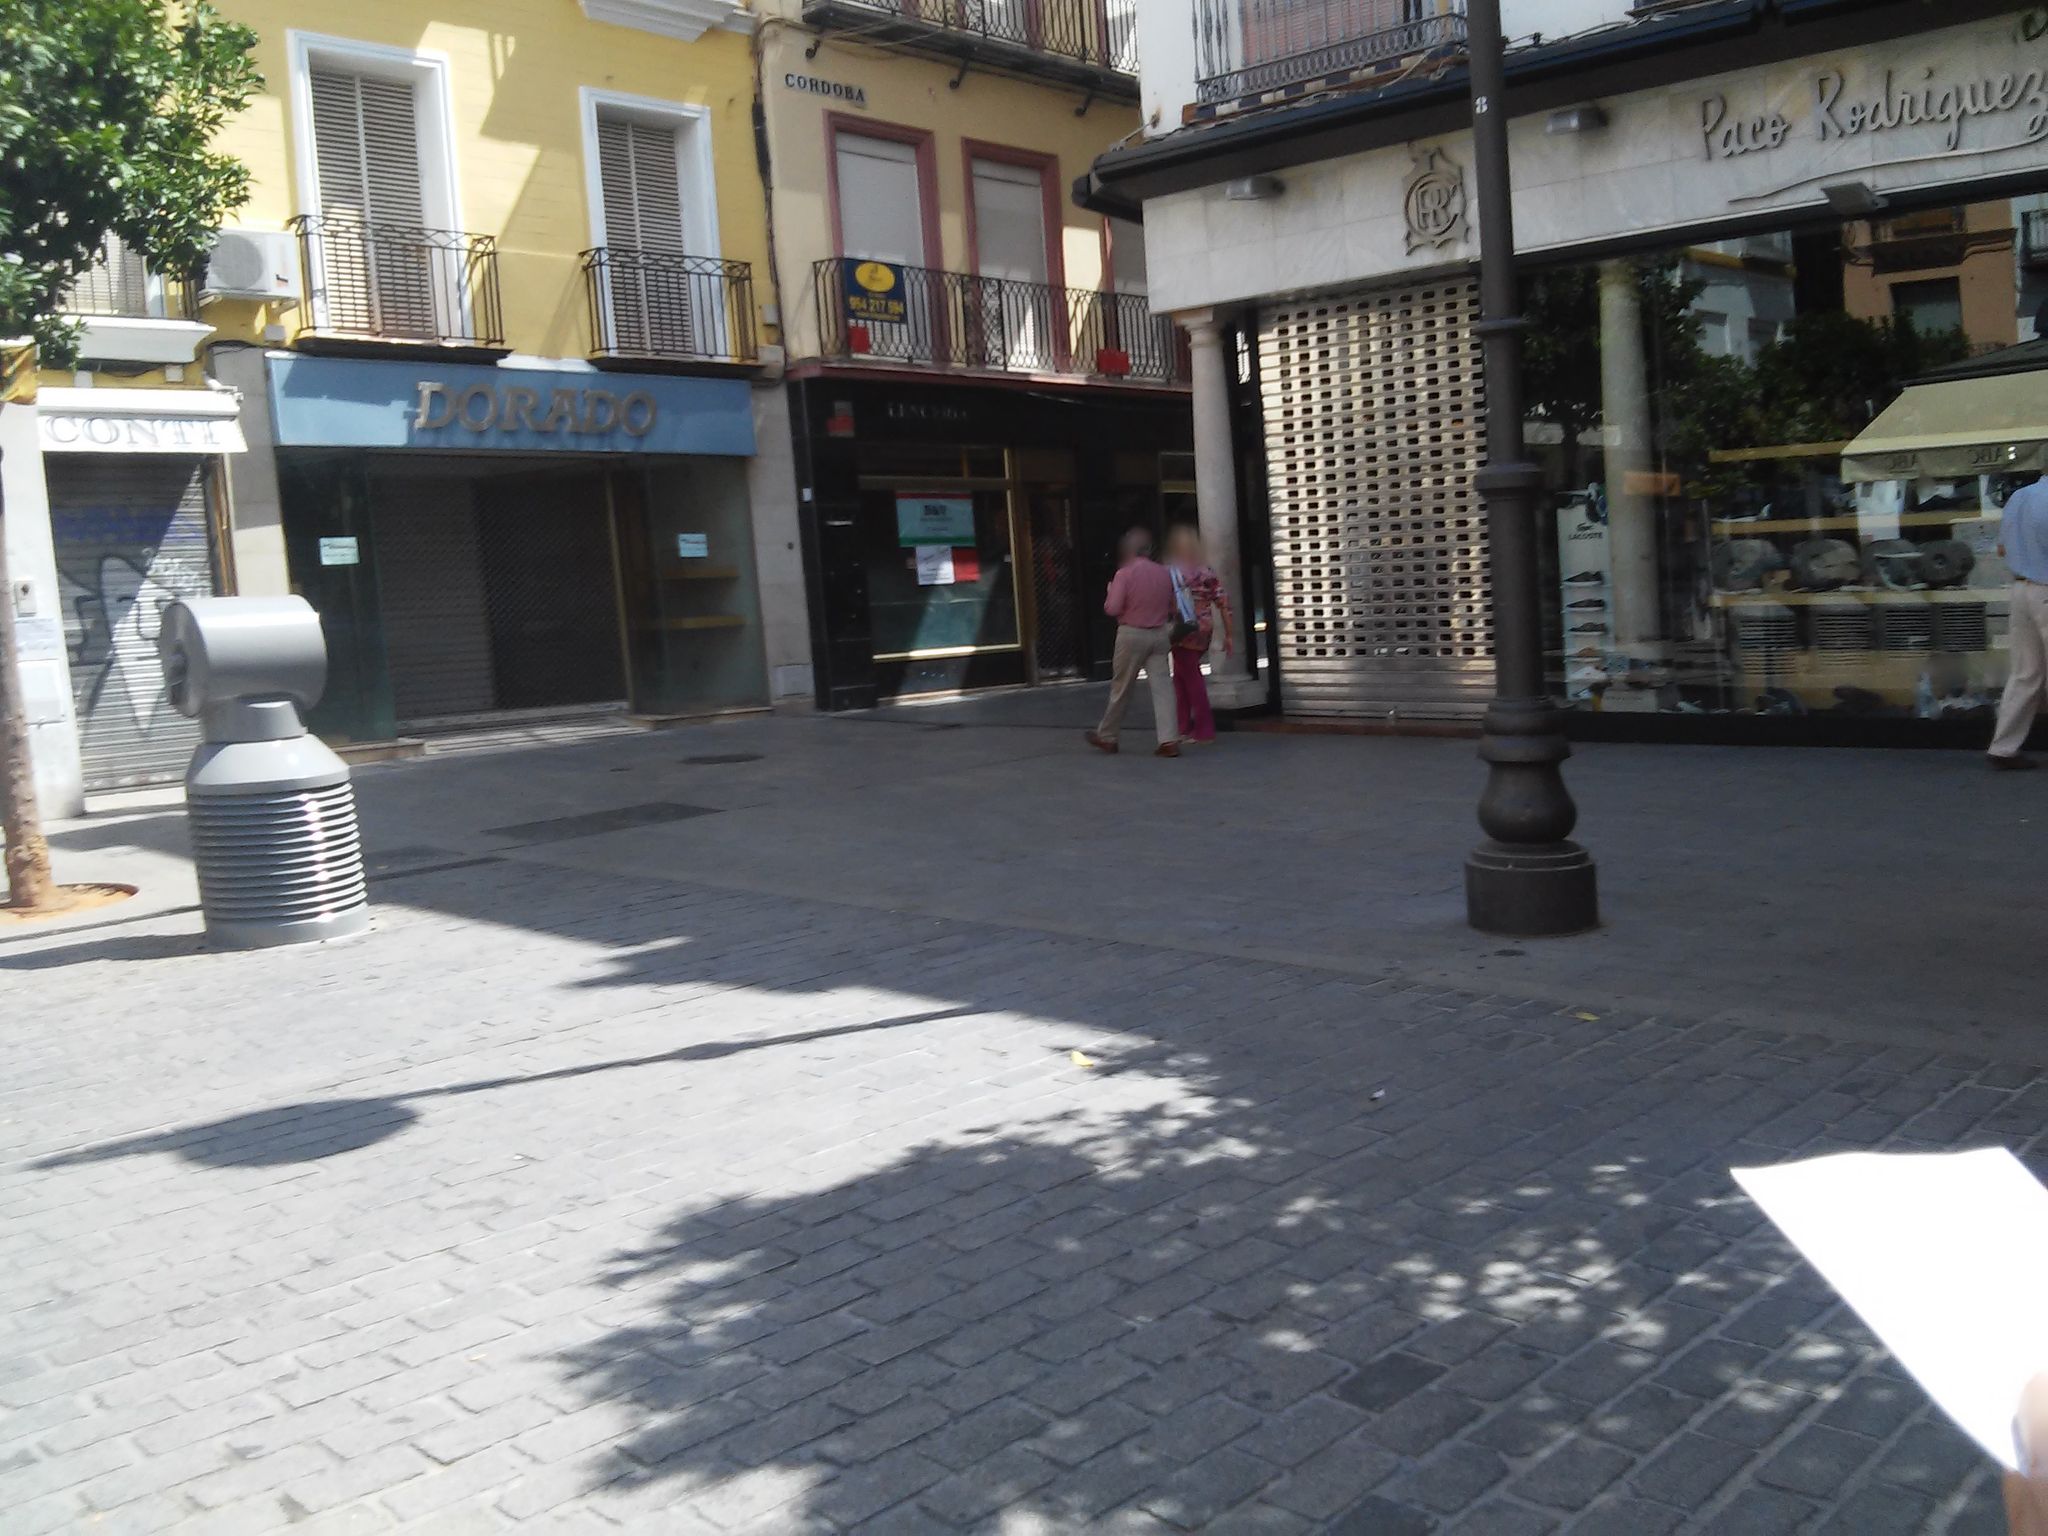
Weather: clear
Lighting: day
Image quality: good
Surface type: walking surface
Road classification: pedestrian
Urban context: urban centre
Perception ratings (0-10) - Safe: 5.72, Lively: 7.88, Beautiful: 4.52, Boring: 2.67, Depressing: 8.04, Wealthy: 7.91